Question: I have a single table with no relations. When the field countyName is a zero length string I need 'Statewide' to be in the result set. Otherwise, I need then value of the field to stay as it is, e.g.:  notice how in the second column there is 'Statewide' and 'countyName'. countyName should be the original value actually stored in the database.
'''
'countyName' 'address'
blah blah
Jackson blah blah
'''
needs to be (first rows on both examples are column names)
'''
countyName address
Statewide blah blah
Jackson blah blah
'''
Here's what I tried, you can ignore the rest of the fields in this example
'''
select case servicetype
when 'cr' then 'Community Resource'
when 'ed' then 'Education'
when 'fb' then 'Faith-based'
when 'me' then 'Medical Equipment'
when 'hc' then 'Health Care'
else 'Other'
end as serviceType
,case countyName
when '' then 'Statewide'
else 'countyname' end
,name
,physicaladdress
,city
,statelocation
,zip
,phone
,website
from main
order by countyName, servicetype, name
'''
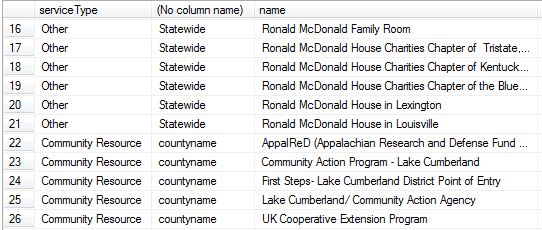
Answer: Despite not saying exactly what results you're expect, my would be that you don't want to return the literal of 'countyname'. What you want is the value in the column.
So try replace the current case statement with...
'''
,case countyName
when '' then 'Statewide'
else countyName end
'''
As an extra safety net, you can also check for 'NULL' values using 'ISNULL'...
'''
,case ISNULL(countyName,'')
when '' then 'Statewide'
else countyName end
'''